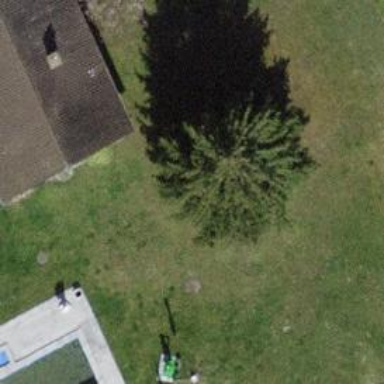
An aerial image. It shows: Needle-leaved tree in natural setting.